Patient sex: M
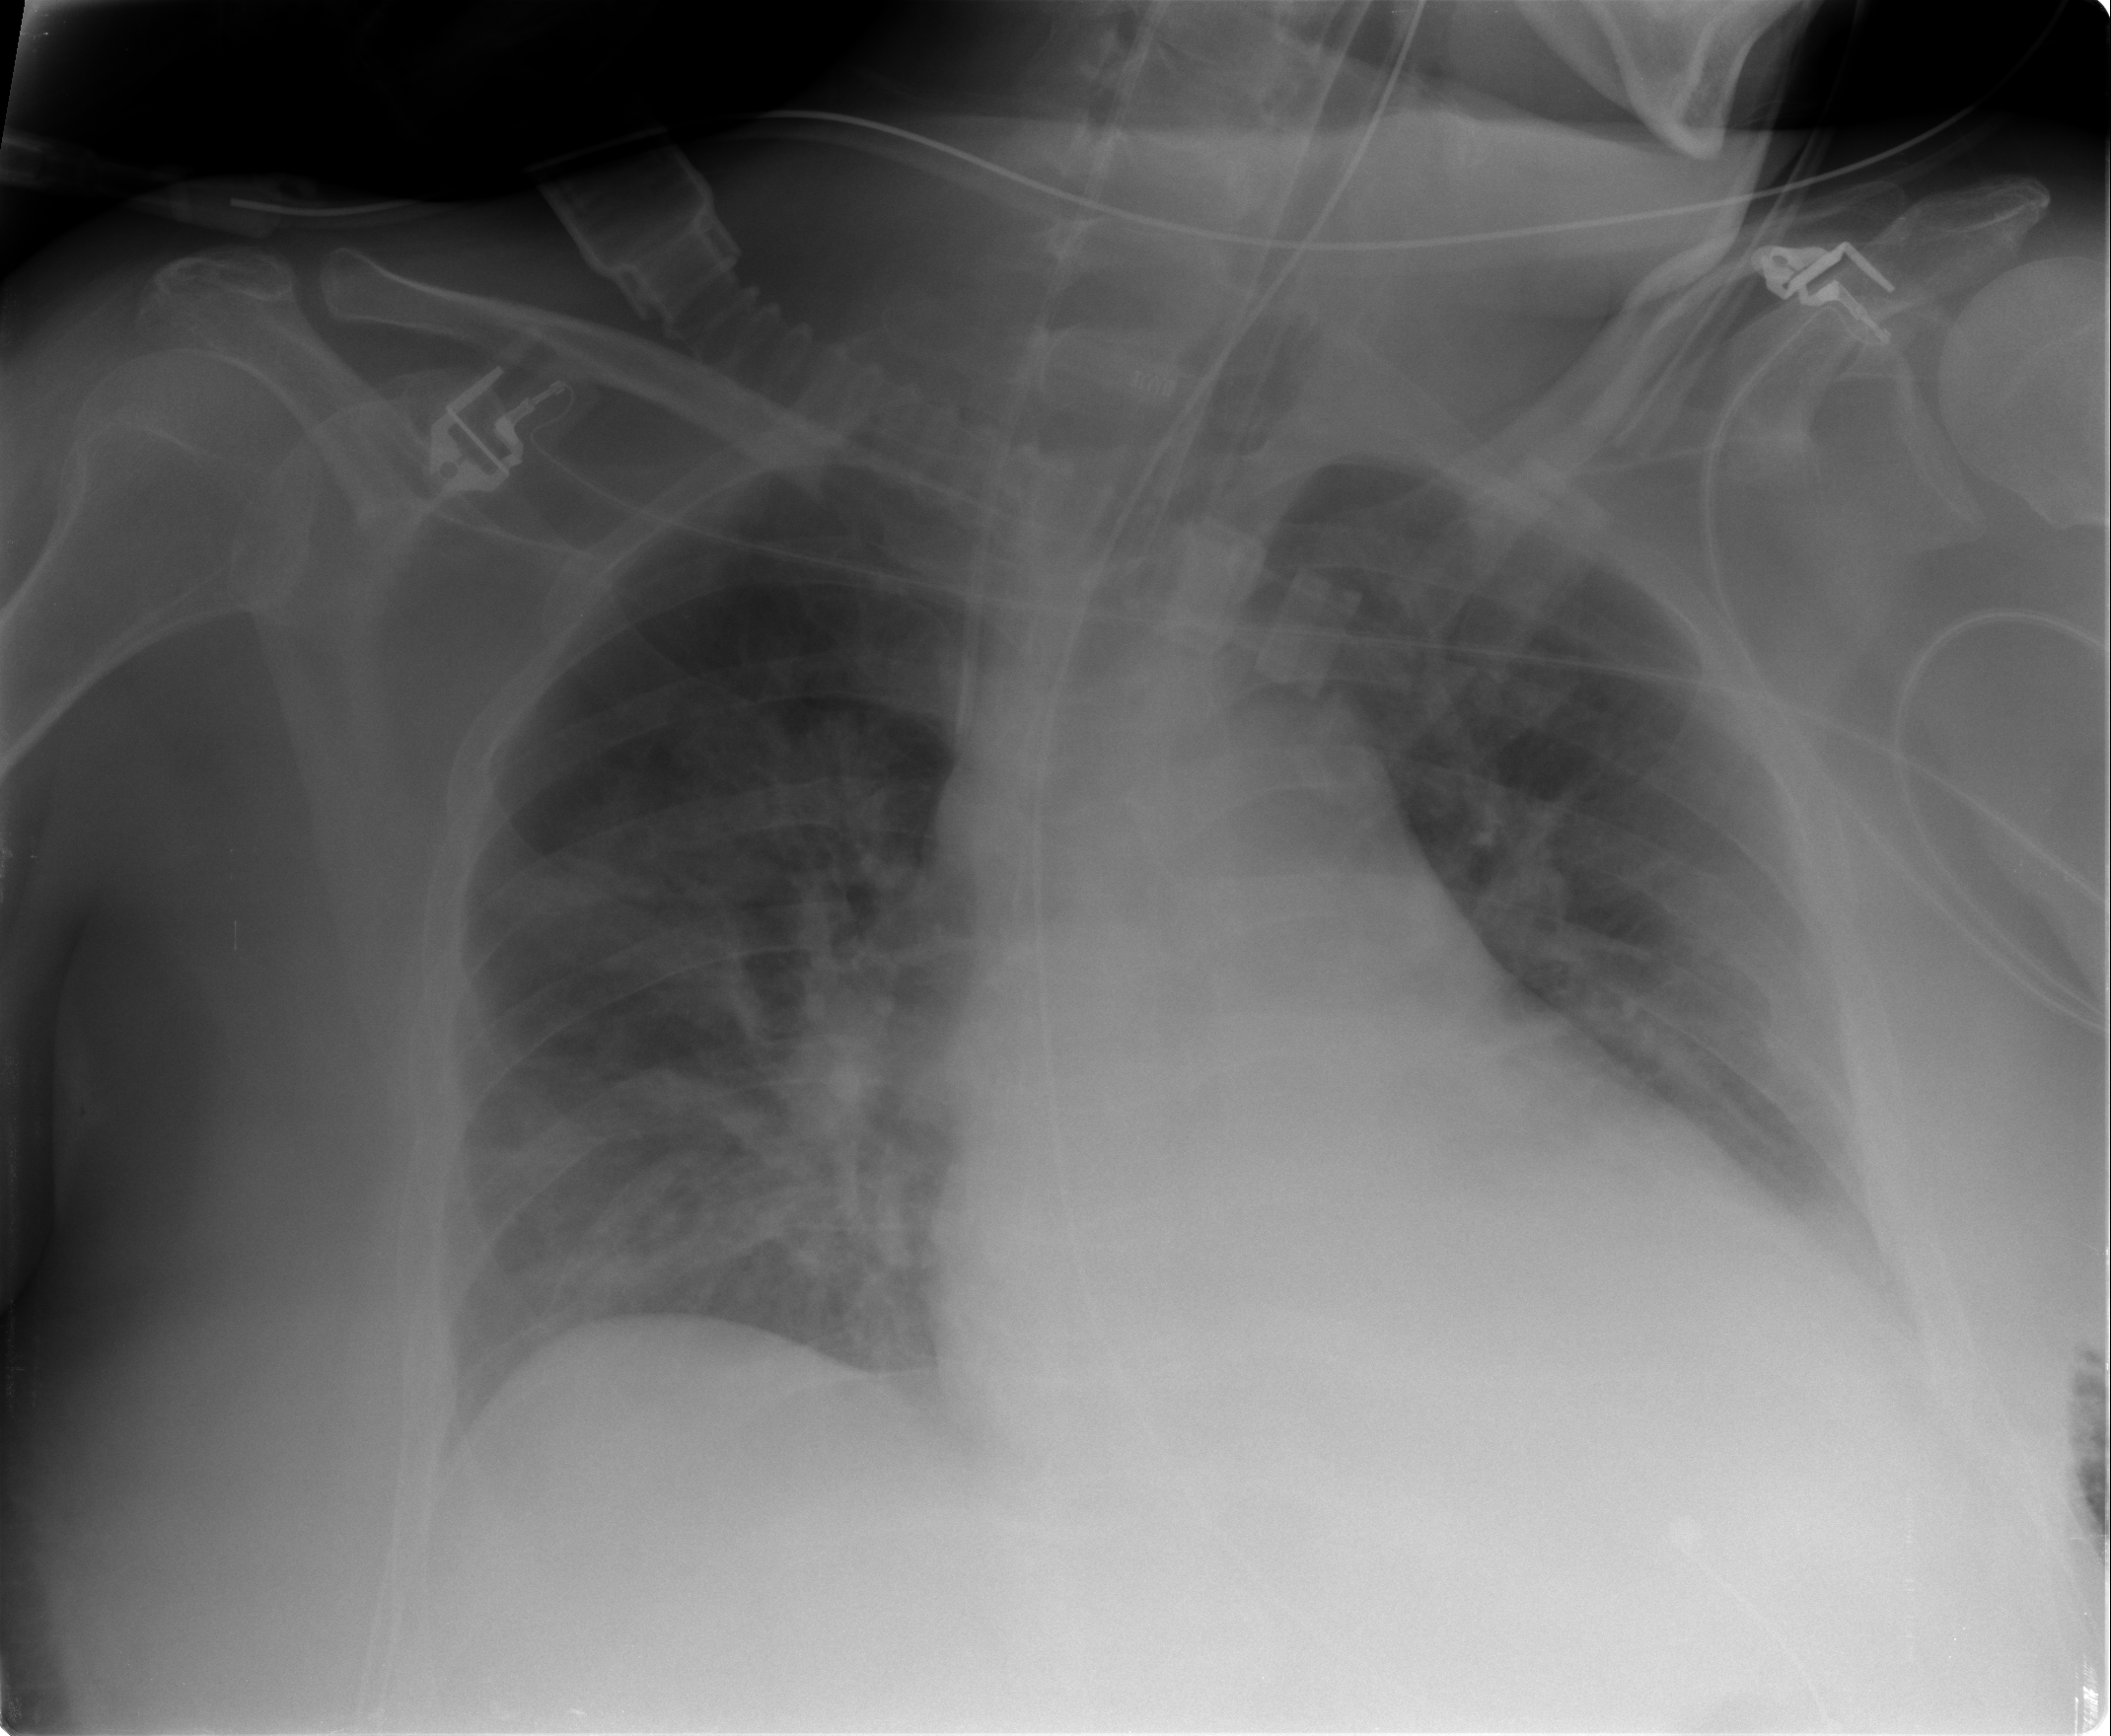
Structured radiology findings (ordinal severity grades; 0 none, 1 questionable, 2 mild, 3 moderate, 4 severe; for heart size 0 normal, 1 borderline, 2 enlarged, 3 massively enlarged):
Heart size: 2
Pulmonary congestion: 0
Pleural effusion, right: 0
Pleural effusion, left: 0
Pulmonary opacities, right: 0
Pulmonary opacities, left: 0
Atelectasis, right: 2
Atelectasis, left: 1